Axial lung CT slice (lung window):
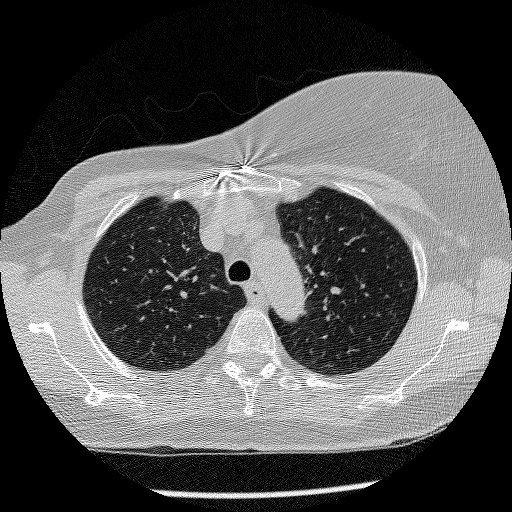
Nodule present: no